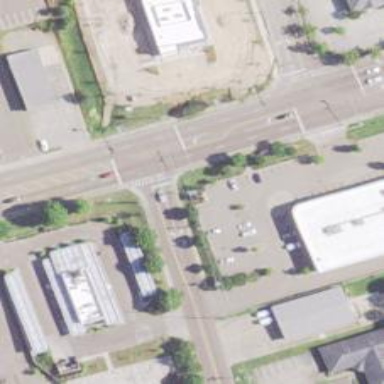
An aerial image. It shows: Marked road crossing.